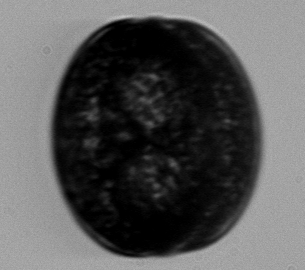
Label: Coscinodiscus